Field crop: maize
Growth stage: 1
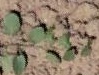
Species: convolvulus